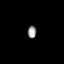
Tissue: prostate
Cell type: Myeloid cells
Senescence score: 0.3535
Nuclear area (px): 105
Mean DAPI intensity: 151.238